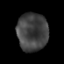
Tissue: prostate
Cell type: Epithelial cells
Senescence score: 0.2584
Nuclear area (px): 1144
Mean DAPI intensity: 66.353